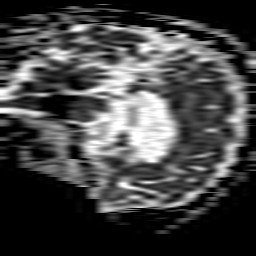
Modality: ADC
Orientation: sagittal
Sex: male
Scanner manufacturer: philips
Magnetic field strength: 1.5 T
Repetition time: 3.646 s
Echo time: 0.09257 s